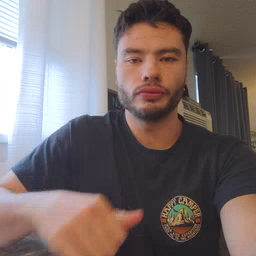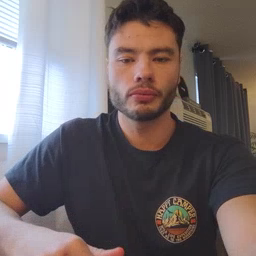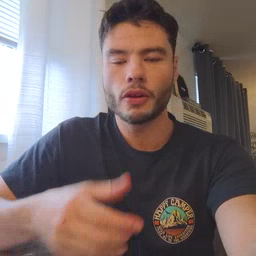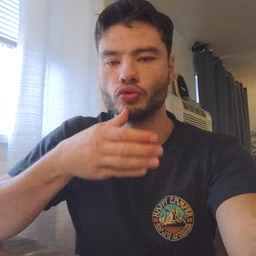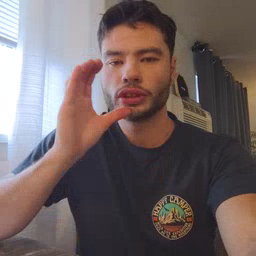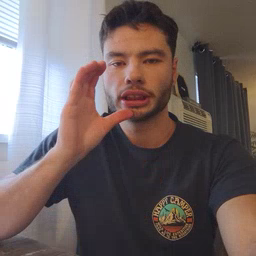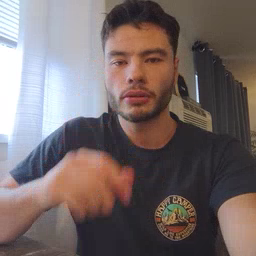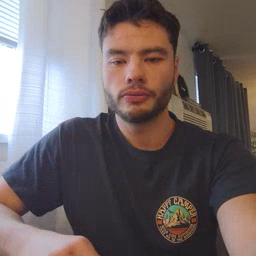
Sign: drink